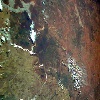
Label: land